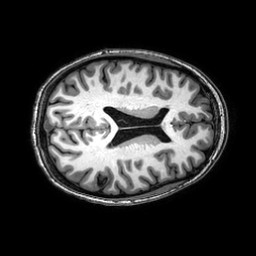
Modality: T1w
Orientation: axial
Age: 23
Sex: female
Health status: healthy
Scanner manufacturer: philips
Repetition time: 0.008237 s
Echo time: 0.00377 s